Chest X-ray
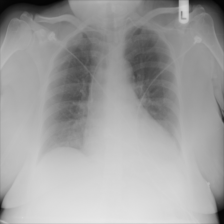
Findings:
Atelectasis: negative
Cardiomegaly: negative
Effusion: negative
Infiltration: negative
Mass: negative
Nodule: negative
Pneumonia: negative
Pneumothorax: negative
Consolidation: negative
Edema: negative
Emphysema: negative
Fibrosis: negative
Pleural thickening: negative
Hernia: negative